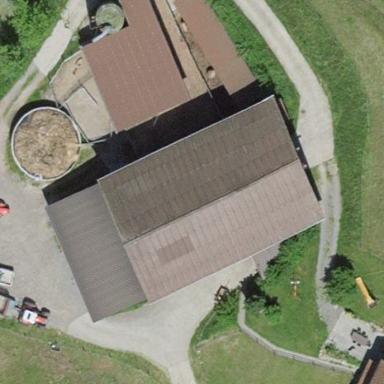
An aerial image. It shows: Farmyard in rural farm setting.